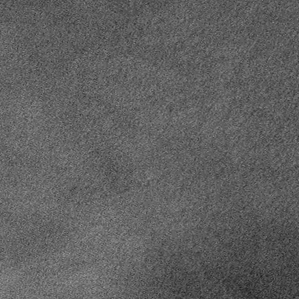
Label: frost